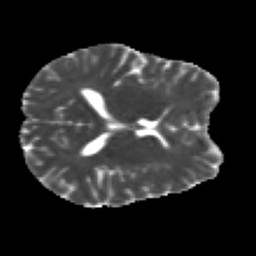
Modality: MD
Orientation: axial
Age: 29
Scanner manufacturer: siemens
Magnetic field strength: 3 T
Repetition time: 2.2 s
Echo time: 0.084 s